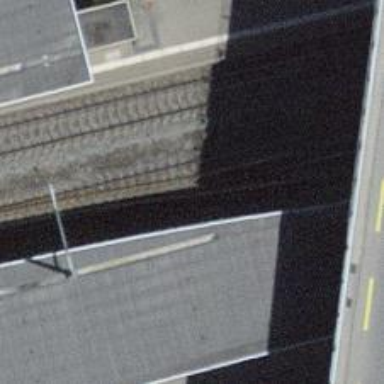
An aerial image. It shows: Single track railway in yard.